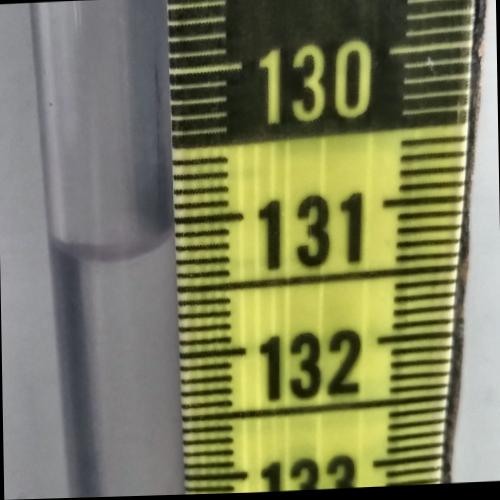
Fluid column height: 131.2 cm